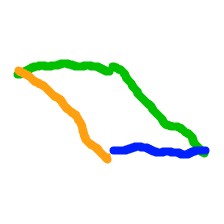
Shape: parallelogram